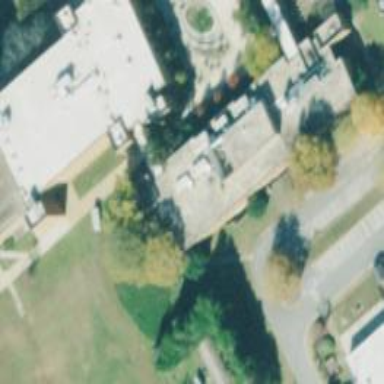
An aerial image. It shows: View of university building.